Field crop: maize
Growth stage: 2
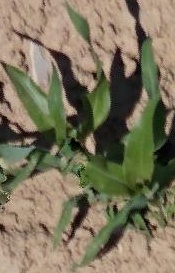
Species: maize